Interaction volume radius: 10 \u00c5
Interaction volume height: 50 \u00c5
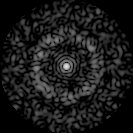
Disorder parameter: 0.836